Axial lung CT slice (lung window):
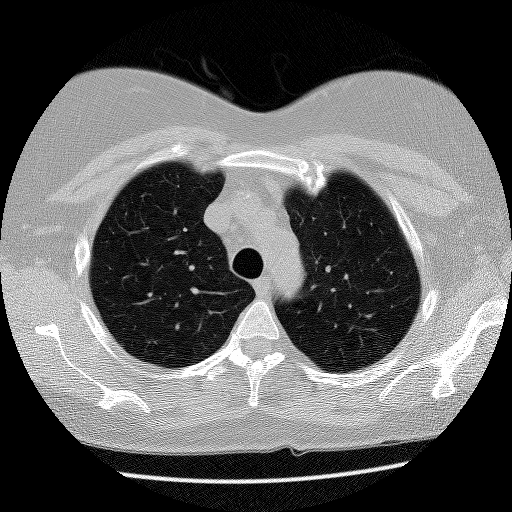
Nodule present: no